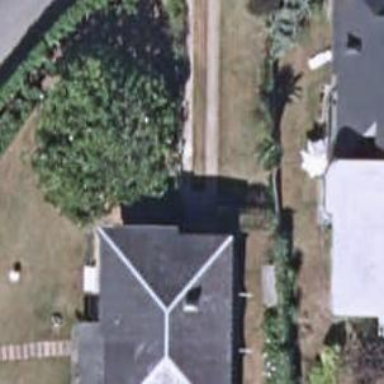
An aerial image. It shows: Simple house.